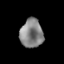
Tissue: lung
Cell type: T cells
Senescence score: 0.2176
Nuclear area (px): 639
Mean DAPI intensity: 132.471